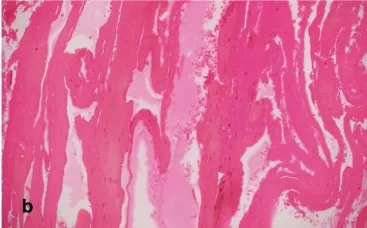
Histopathology of cavernous malformation. H&E stain x20.
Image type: pathology (h&e)